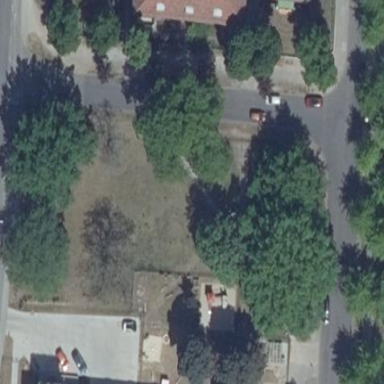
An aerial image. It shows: Park.